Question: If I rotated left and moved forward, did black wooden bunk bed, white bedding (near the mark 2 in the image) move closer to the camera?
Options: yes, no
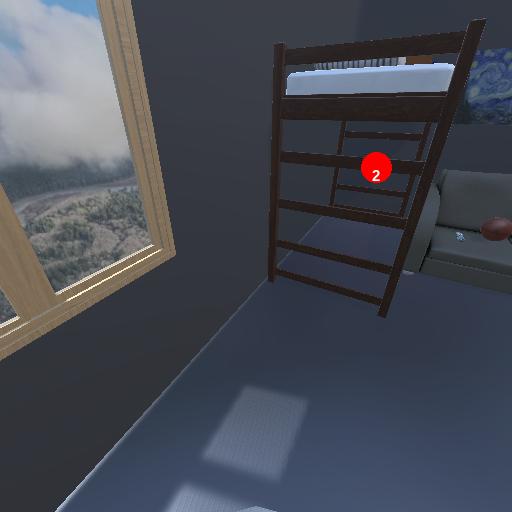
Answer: yes